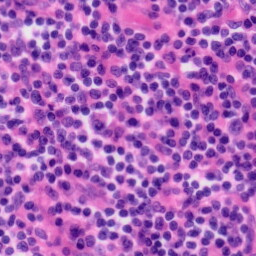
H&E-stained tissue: Tonsil